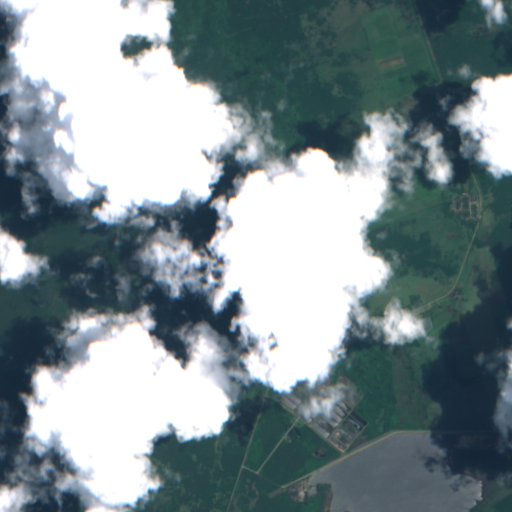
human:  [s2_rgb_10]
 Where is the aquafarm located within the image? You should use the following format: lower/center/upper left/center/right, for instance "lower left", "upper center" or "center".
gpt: The aquafarm is located in the lower right of the image.
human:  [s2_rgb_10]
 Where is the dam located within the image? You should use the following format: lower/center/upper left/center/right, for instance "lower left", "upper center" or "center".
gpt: The dam is located in the lower right of the image.
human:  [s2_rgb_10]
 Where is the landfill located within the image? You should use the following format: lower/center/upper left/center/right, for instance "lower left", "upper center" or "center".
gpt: There is no landfill in the image.